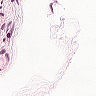
Metastatic tissue present: no